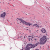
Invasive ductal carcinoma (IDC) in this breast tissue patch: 0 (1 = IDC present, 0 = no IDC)